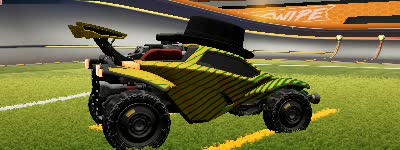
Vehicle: octane